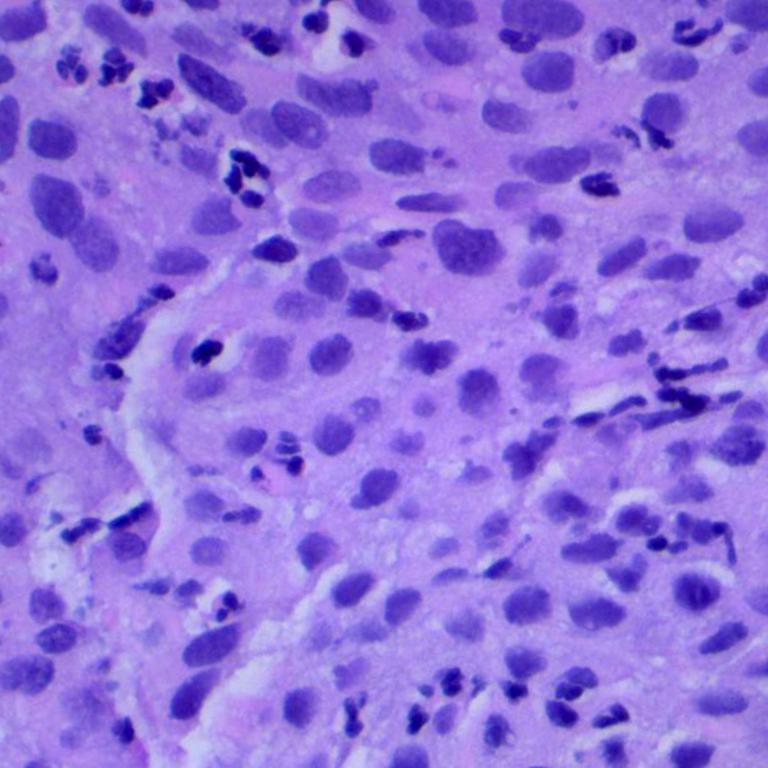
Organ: lung
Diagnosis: squamous carcinomas